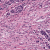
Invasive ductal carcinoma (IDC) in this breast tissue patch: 1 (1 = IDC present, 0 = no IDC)